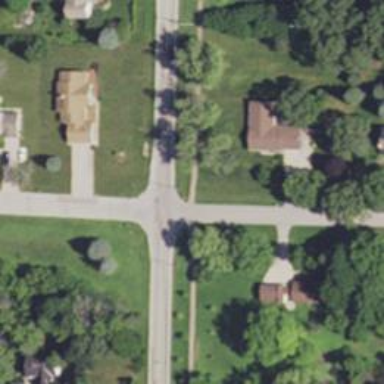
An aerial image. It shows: Unmarked road crossing.